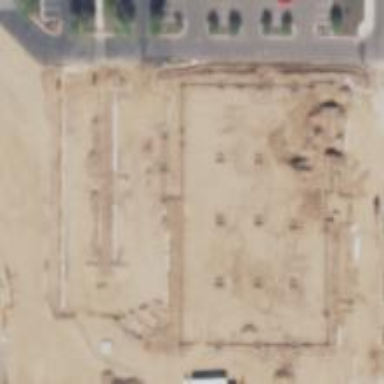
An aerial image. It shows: Gym building.